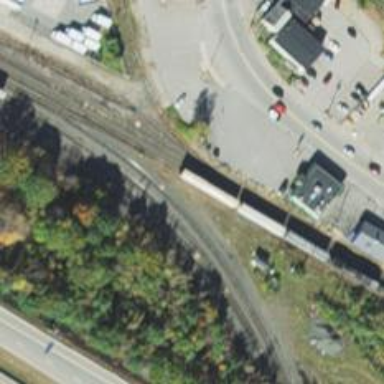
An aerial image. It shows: Abandoned railway.